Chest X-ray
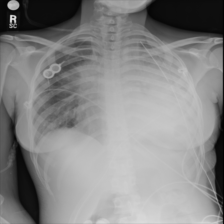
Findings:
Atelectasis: negative
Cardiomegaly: negative
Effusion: negative
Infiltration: negative
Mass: negative
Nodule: negative
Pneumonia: negative
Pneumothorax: negative
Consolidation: negative
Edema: negative
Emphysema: negative
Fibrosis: negative
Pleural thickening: negative
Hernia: negative